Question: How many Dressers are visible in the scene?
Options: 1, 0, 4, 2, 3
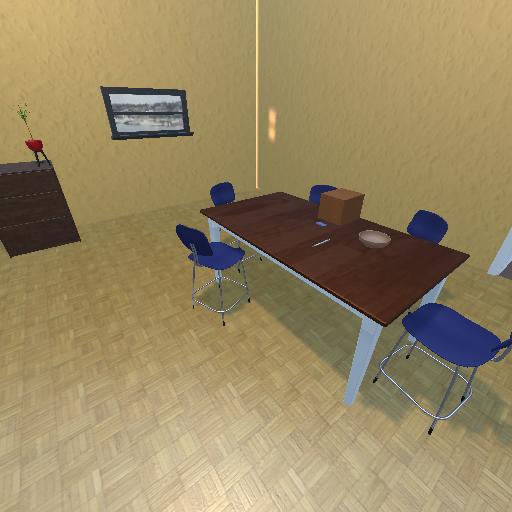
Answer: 1